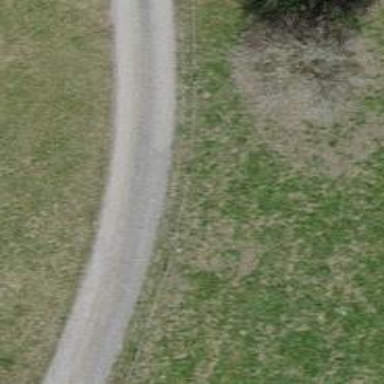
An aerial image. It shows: Well-maintained track road of grade 1.